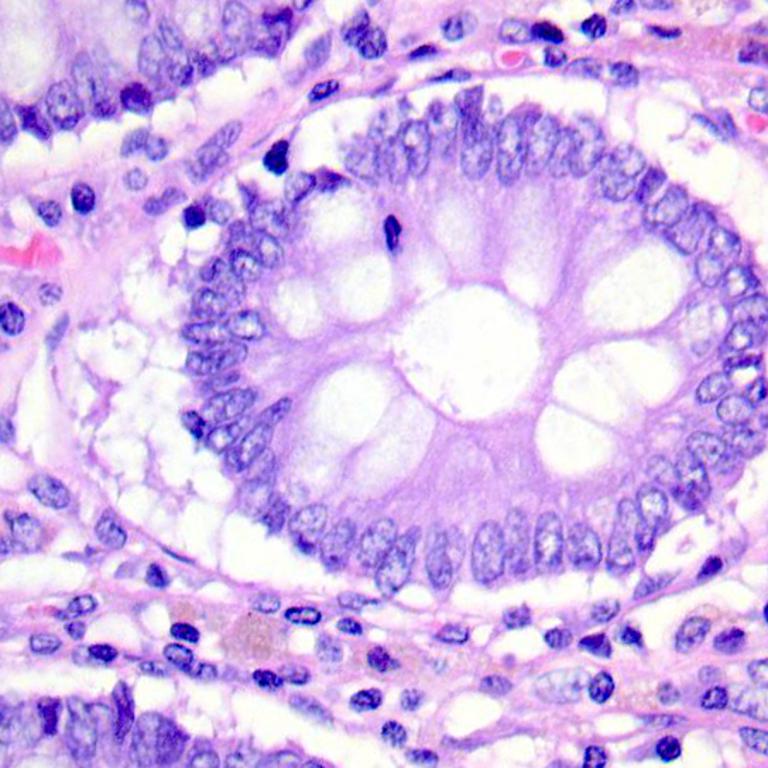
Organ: colon
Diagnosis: benign